Question: Please have a look at the picture.
I've been trying to solve this problem on my own, but unfortunately I haven't been successful.
I basically want to have the following format:
'''
close1 close2
date x x
x x
***code***
import matplotlib
import matplotlib.pyplot as plt
import pandas as pd
from pandas import Series, DataFrame
import ystockquote
#eon
his1 = ystockquote.get_historical_prices('EOAN.DE', '2013-01-01', '2013-01-10')
eon = DataFrame(his1)
close_eon = eon.ix["Close"]
#RWE
his2 = ystockquote.get_historical_prices('RWE.DE', '2013-01-01', '2013-01-10')
rwe = DataFrame(his2)
close_rwe = rwe.ix["Close"]
fig = plt.figure(); ax = fig.add_subplot(1,1,1)
ax.plot(close_eon)
ax.plot(close_rwe)
plt.show()
eonrwe = eon.append(rwe)
'''
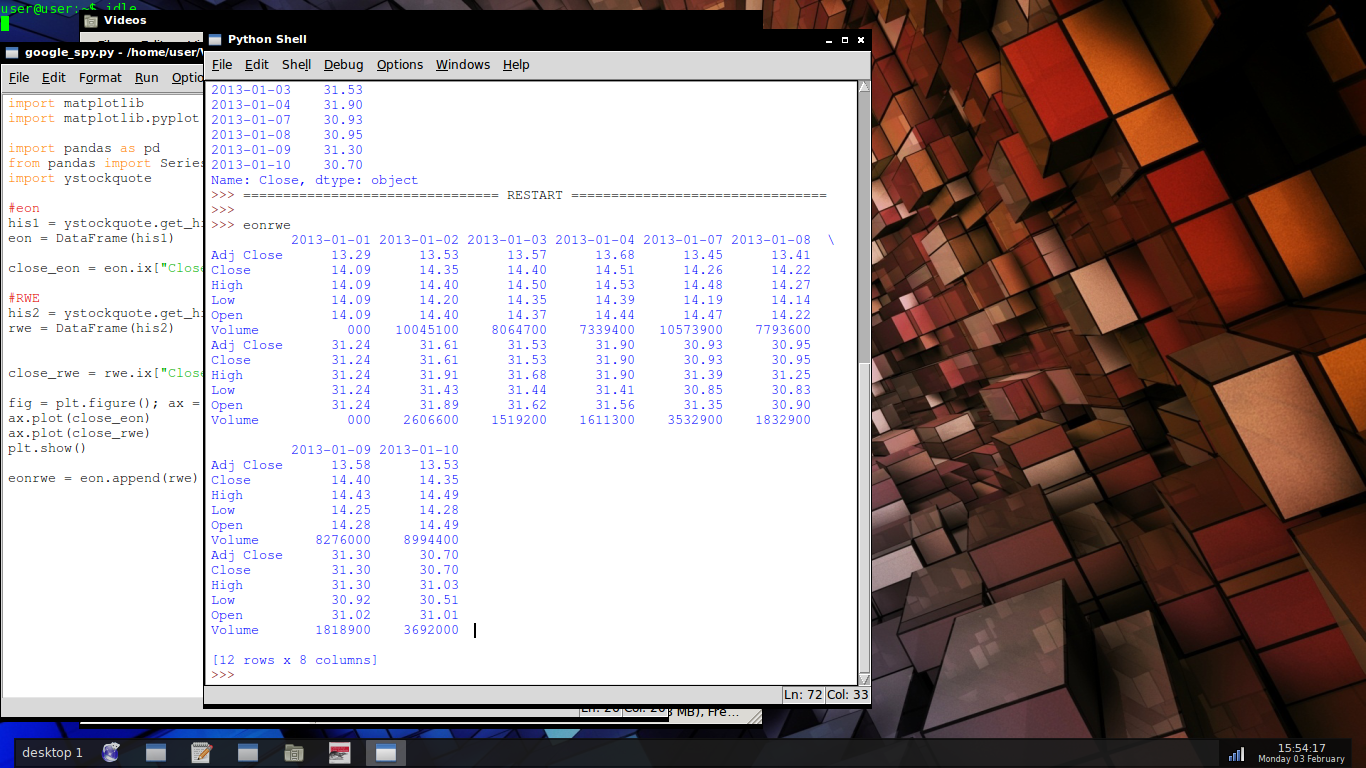
Answer: Can you concatenate the 'close' series?
'''
import matplotlib.pyplot as plt
import pandas as pd
import pandas.io.data as web
start = pd.datetime(2013, 1, 1)
end = pd.datetime(2013, 1, 10)
eon = web.DataReader("EOAN.DE", 'yahoo', start, end)
rwe = web.DataReader("RWE.DE", 'yahoo', start, end)
closes = pd.concat({ "eon" : eon["Close"], "rwe" : rwe["Close"]}, axis=1)
closes.plot()
'''
Gives
'''
eon rwe
2013-01-01 14.09 31.24
2013-01-02 14.35 31.61
2013-01-03 14.40 31.53
2013-01-04 14.51 31.90
2013-01-07 14.26 30.93
2013-01-08 14.22 30.95
2013-01-09 14.40 31.30
2013-01-10 14.35 30.70
'''